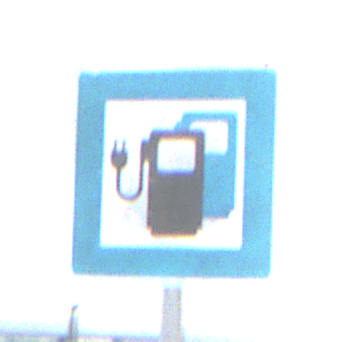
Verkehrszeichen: LadestationFuerElektrofahrzeuge
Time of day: MorningAfternoon
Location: Outdoor (RoadRail)
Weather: PartlyCloudy
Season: NotSpecified
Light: Natural